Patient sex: M
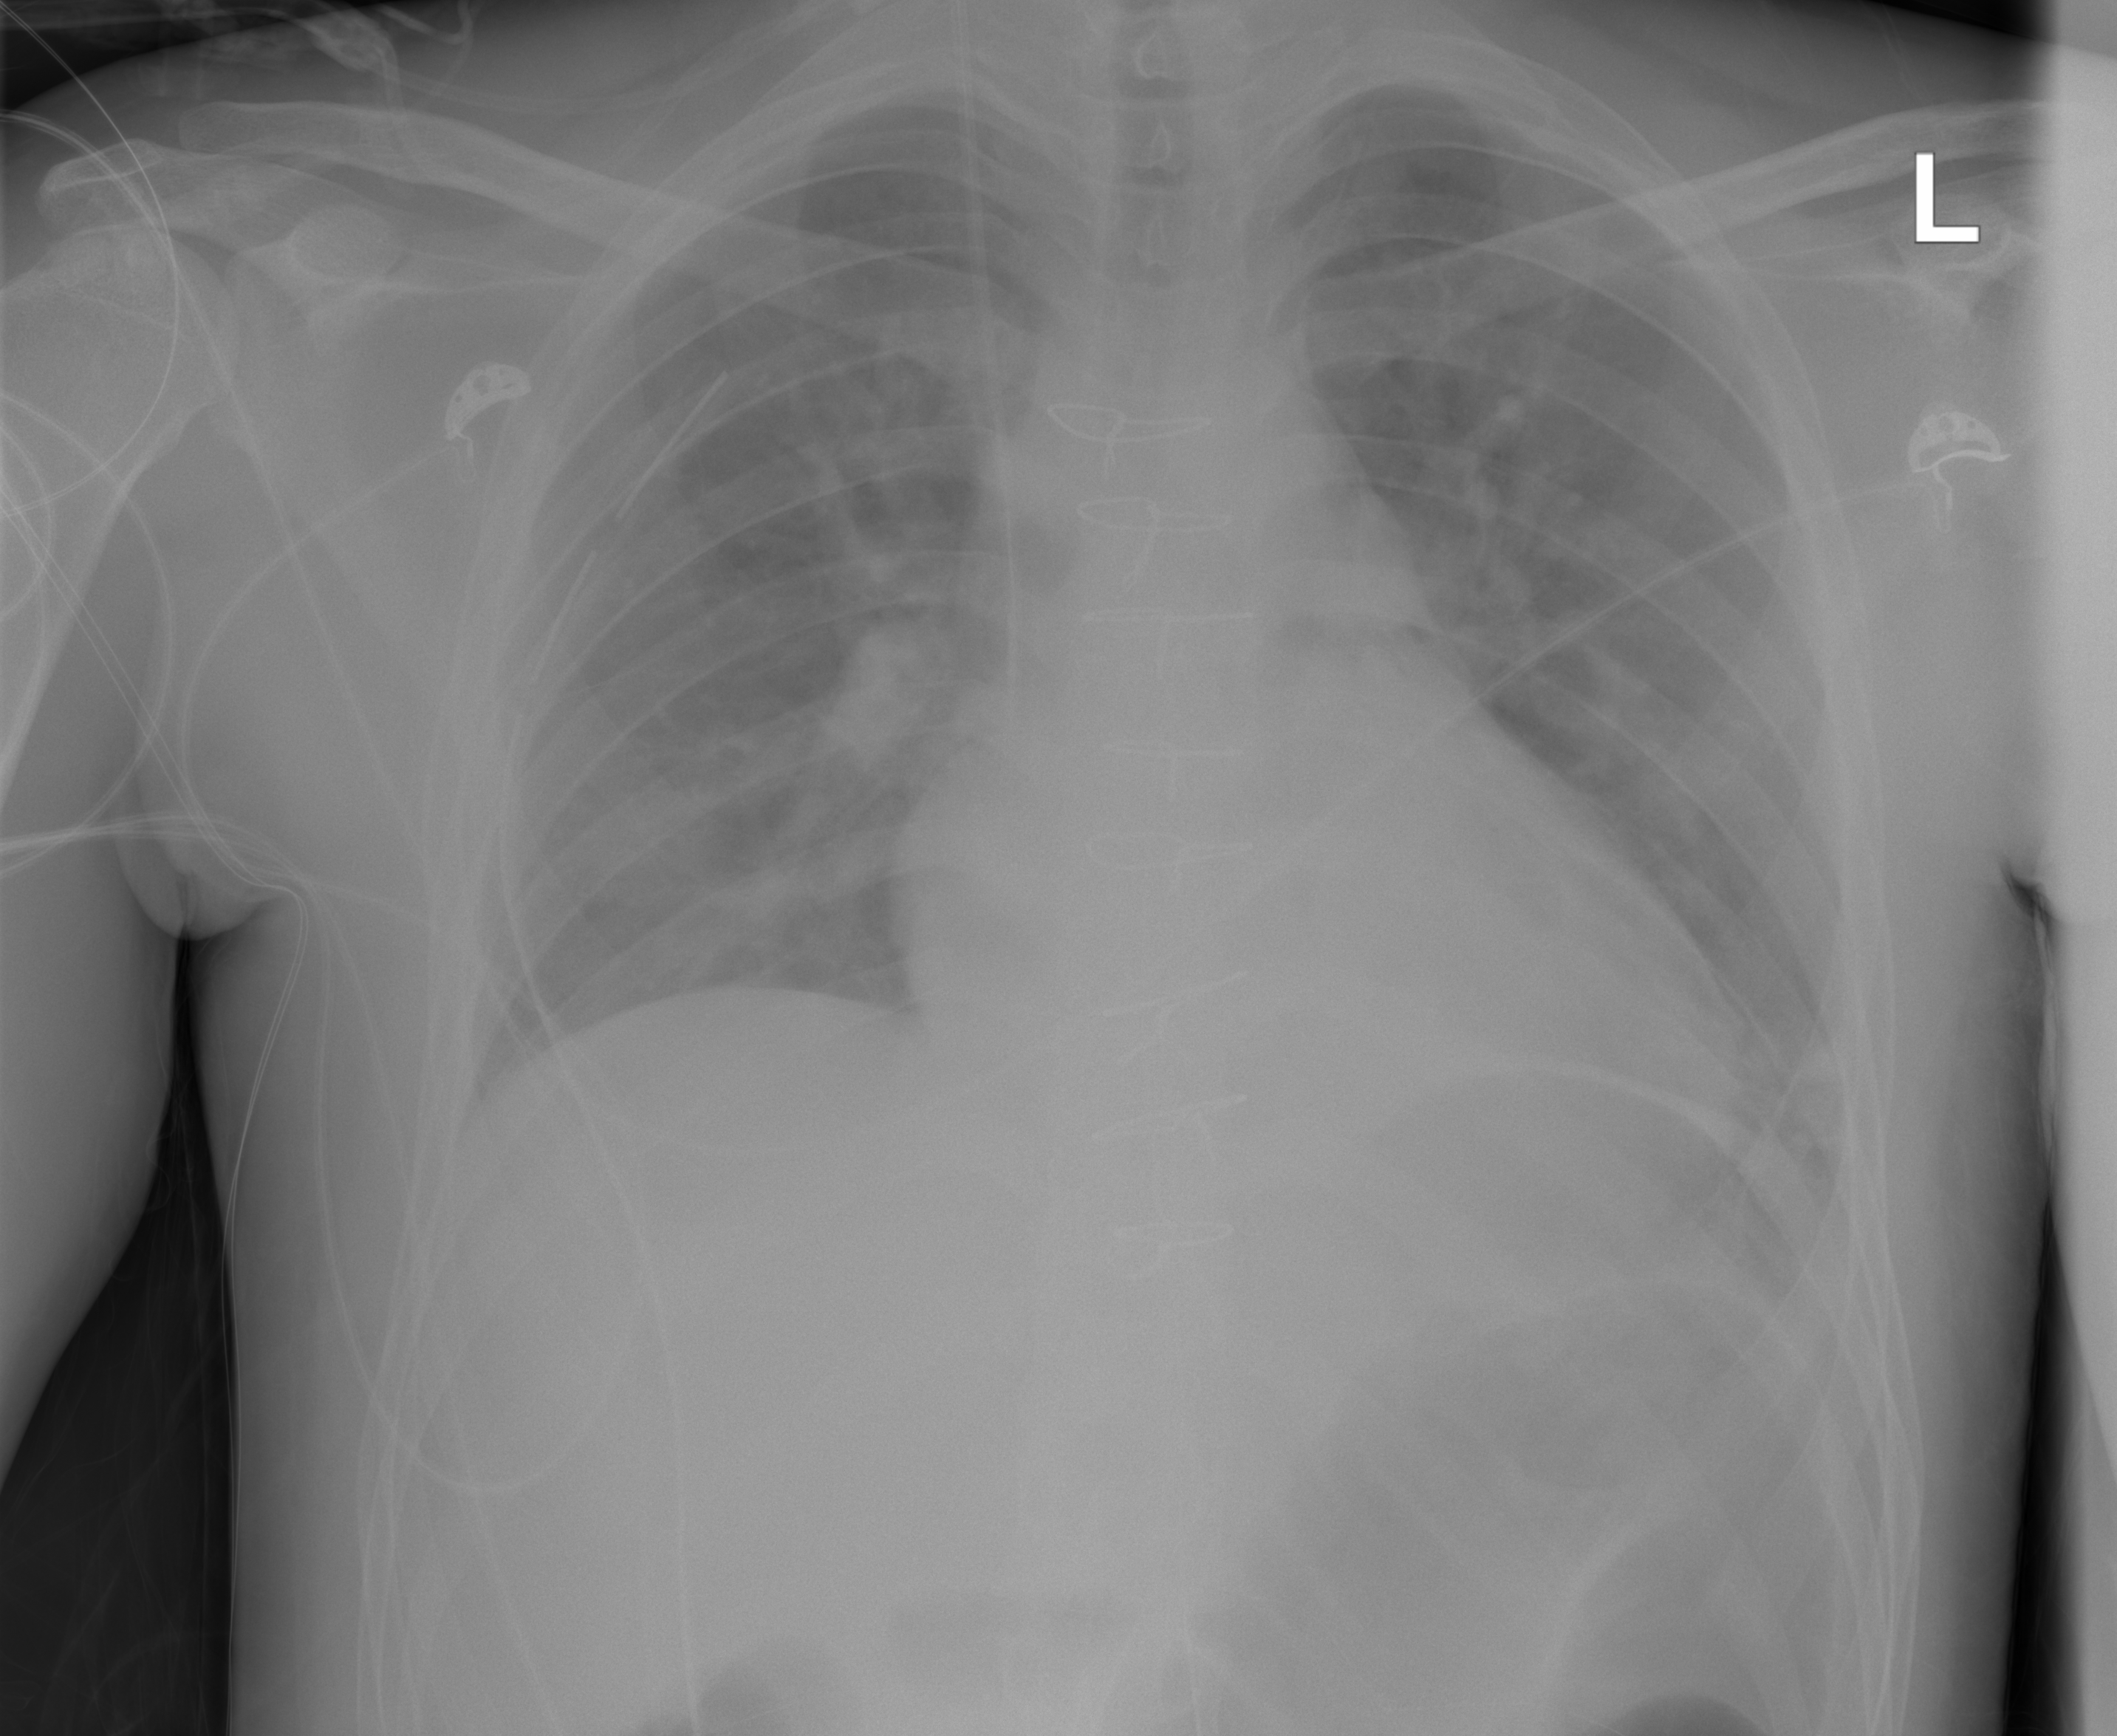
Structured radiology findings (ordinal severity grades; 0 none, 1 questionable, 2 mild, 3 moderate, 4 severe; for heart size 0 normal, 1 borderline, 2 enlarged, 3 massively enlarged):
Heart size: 1
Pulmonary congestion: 2
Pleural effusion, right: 0
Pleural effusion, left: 0
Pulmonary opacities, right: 2
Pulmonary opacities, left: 1
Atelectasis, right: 0
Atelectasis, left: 2